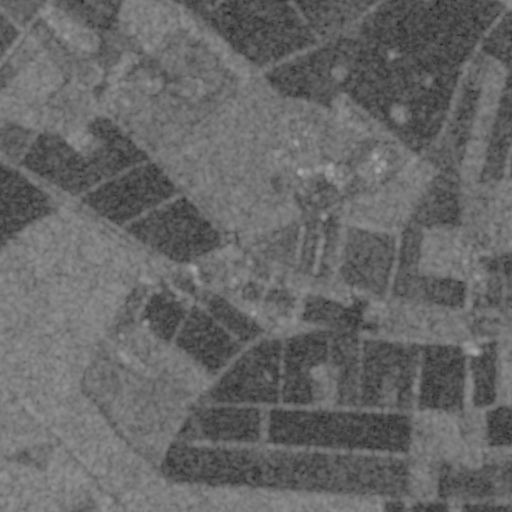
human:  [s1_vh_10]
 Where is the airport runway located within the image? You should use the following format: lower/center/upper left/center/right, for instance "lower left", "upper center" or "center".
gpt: The airport runway is located in the center right of the image.
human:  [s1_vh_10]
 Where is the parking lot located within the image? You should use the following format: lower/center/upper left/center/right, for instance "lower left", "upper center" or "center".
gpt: The parking lot is located in the center right of the image.
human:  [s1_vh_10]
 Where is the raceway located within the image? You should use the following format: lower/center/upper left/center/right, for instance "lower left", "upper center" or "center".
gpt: The raceway is located in the center of the image.
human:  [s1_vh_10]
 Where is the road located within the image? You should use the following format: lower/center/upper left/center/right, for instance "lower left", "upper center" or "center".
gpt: There is no road in the image.

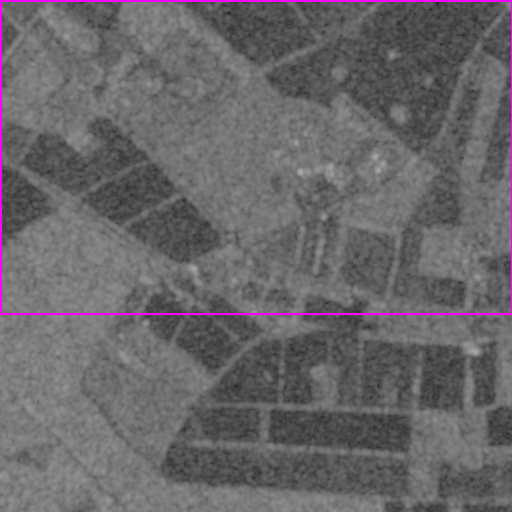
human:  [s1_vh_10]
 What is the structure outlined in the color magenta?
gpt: The structure outlined in magenta is a crop field.
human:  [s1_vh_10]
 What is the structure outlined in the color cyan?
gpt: There is no cyan outline.